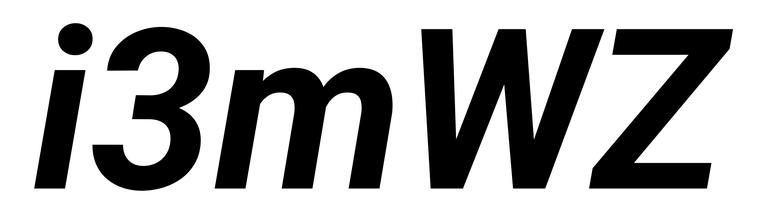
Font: Roboto-Italic_Bold_Italic